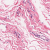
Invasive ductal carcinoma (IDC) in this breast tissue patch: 0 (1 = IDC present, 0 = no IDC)